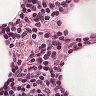
Metastatic tissue present: no